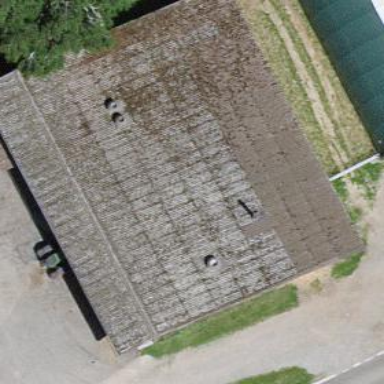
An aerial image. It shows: Barn.